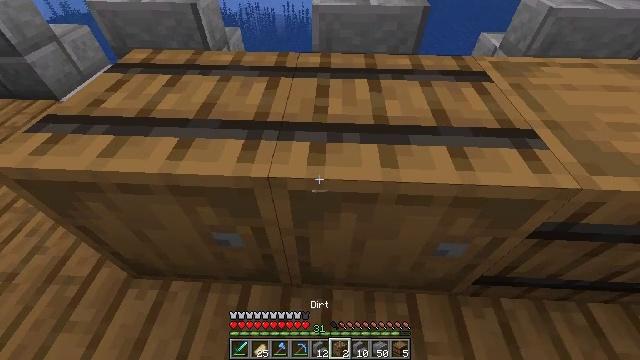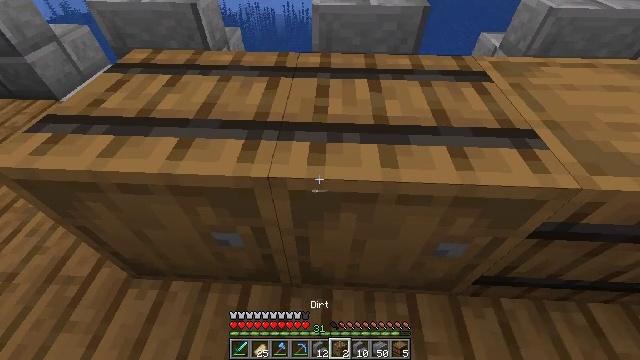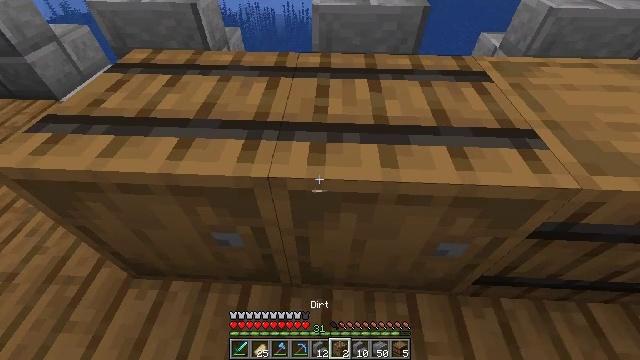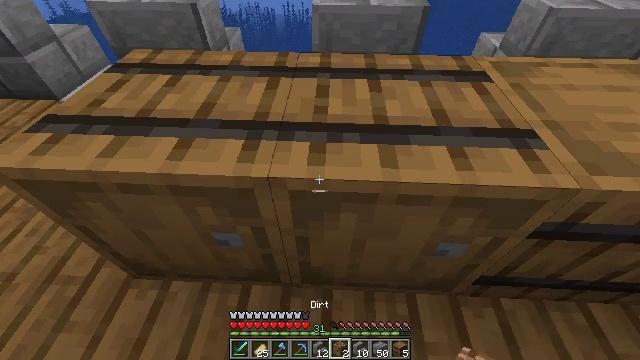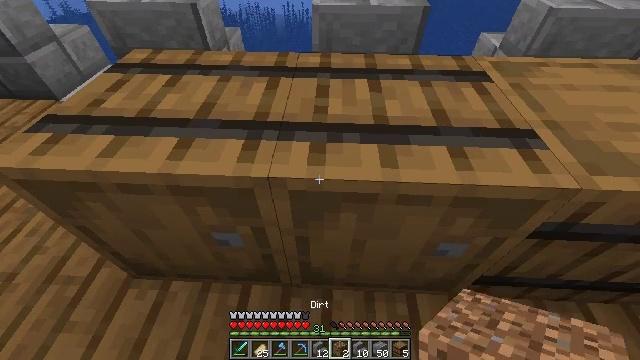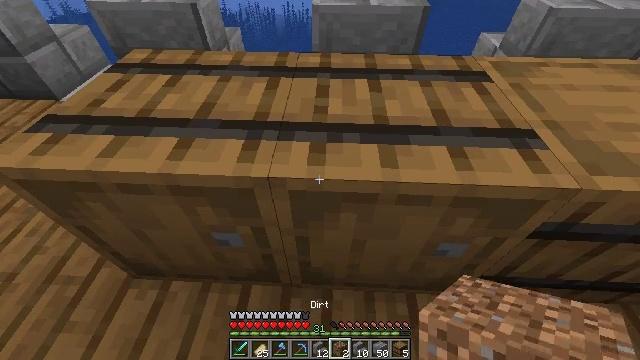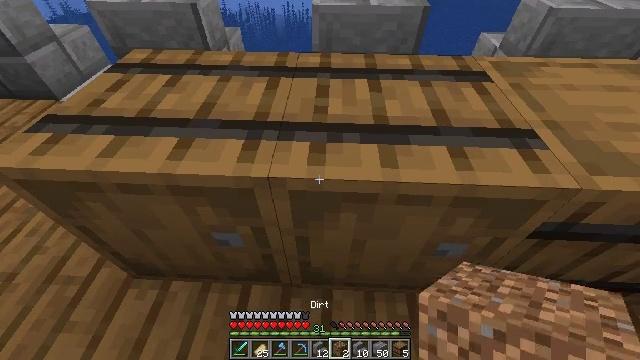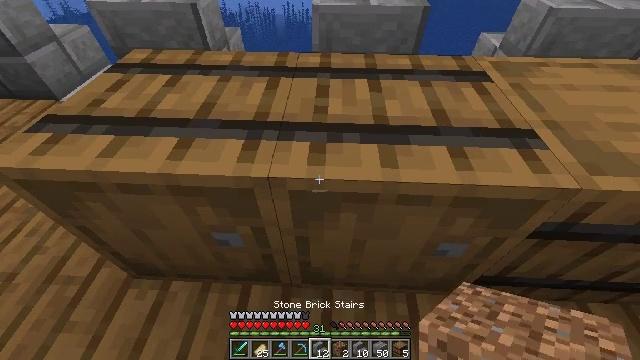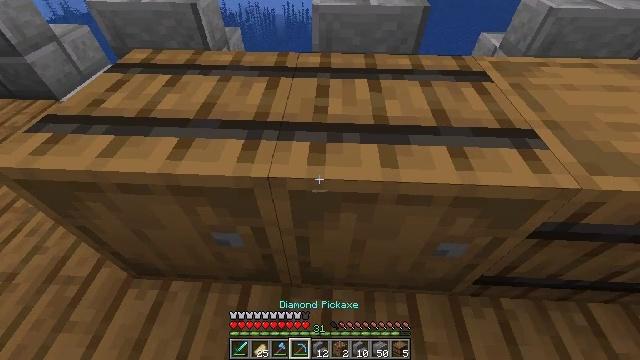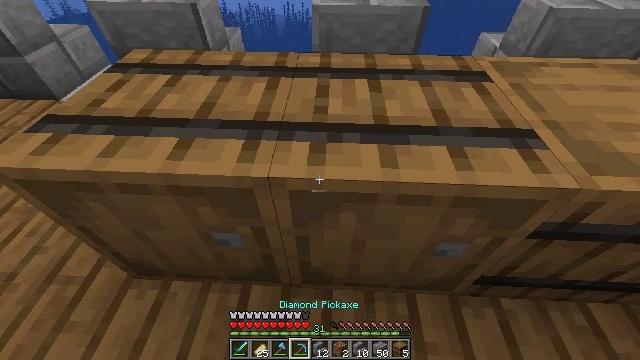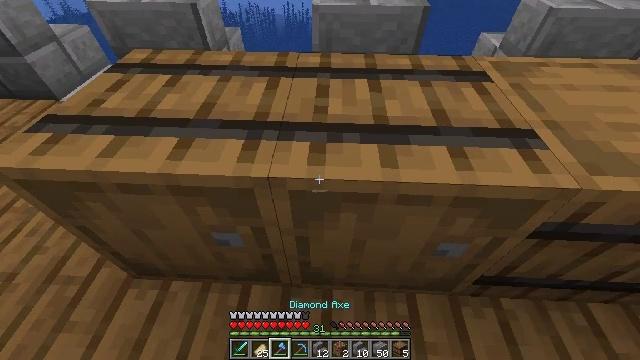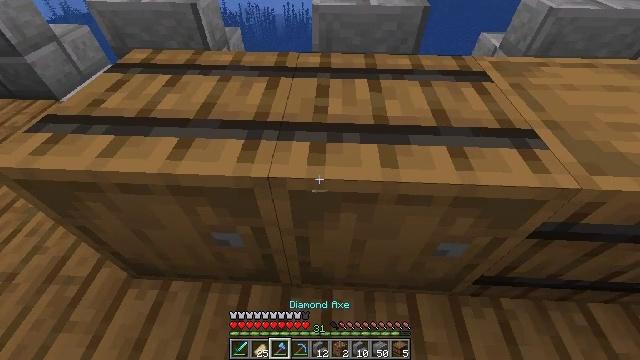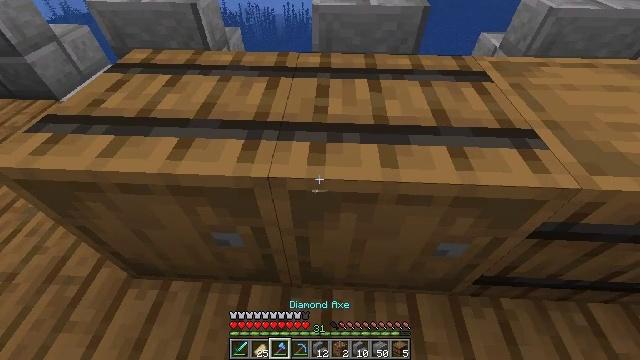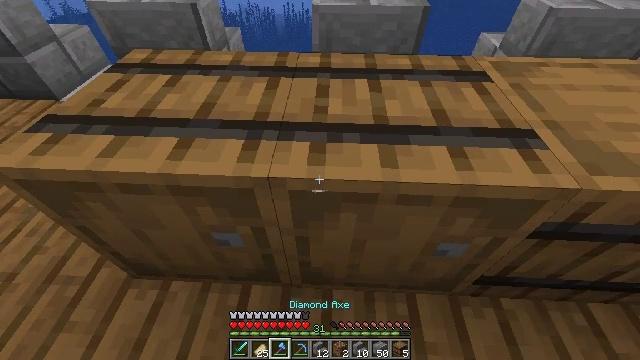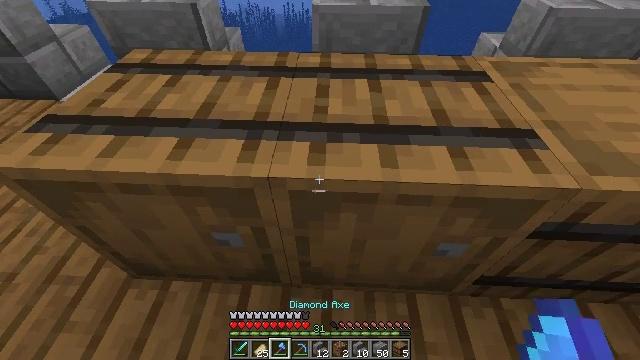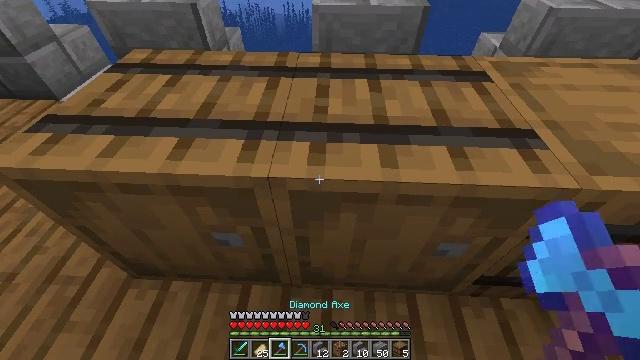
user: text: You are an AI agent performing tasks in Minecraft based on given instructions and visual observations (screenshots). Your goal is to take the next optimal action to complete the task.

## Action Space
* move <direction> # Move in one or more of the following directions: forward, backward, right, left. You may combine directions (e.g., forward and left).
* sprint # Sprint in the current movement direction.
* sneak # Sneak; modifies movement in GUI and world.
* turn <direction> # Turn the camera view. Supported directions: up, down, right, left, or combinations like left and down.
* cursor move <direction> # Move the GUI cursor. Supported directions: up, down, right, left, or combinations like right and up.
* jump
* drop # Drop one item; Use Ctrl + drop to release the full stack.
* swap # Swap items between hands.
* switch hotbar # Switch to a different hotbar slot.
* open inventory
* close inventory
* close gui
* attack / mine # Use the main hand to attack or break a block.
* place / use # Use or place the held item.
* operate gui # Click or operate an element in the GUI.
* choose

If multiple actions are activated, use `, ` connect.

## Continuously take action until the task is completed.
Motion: motion action
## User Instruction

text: Mine the barrel to retrieve its items.
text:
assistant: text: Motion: no_op
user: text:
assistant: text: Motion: no_op
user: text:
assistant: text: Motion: no_op
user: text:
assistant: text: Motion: no_op
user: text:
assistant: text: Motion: no_op
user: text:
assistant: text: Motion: no_op
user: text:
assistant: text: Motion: no_op
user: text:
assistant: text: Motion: no_op
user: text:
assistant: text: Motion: no_op
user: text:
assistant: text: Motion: no_op
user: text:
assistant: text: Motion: no_op
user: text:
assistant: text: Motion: no_op
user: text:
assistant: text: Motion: no_op
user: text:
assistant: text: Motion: no_op
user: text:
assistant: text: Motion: no_op
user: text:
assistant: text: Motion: no_op
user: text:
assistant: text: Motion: no_op
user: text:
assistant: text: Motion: no_op
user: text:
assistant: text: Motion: no_op
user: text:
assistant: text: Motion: no_op
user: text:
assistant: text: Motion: no_op
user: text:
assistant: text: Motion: no_op
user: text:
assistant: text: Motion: no_op
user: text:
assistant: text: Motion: no_op
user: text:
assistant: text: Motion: no_op
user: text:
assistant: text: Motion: attack / mine
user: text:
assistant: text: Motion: attack / mine
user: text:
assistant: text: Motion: attack / mine
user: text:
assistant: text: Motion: attack / mine
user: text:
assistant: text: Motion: attack / mine